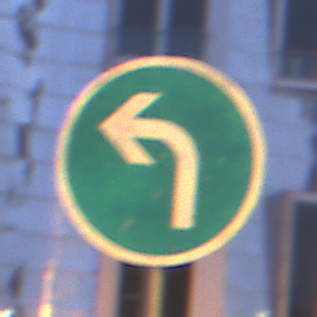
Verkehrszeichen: VorgeschriebeneFahrtrichtungLinks
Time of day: Night
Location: Outdoor (Urban)
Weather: PartlyCloudy
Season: NotSpecified
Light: Artificial